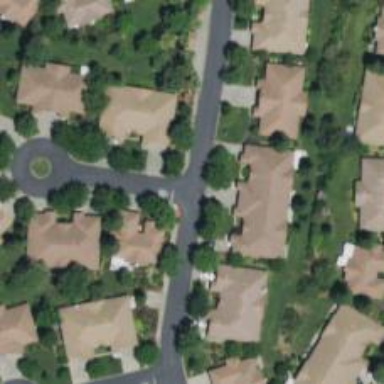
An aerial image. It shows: Residential road with sidewalk on the left.